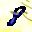
Label: 8